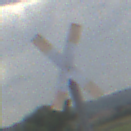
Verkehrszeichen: Andreaskreuz
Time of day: MorningAfternoon
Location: Outdoor (RoadRail)
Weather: PartlyCloudy
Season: NotSpecified
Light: Natural